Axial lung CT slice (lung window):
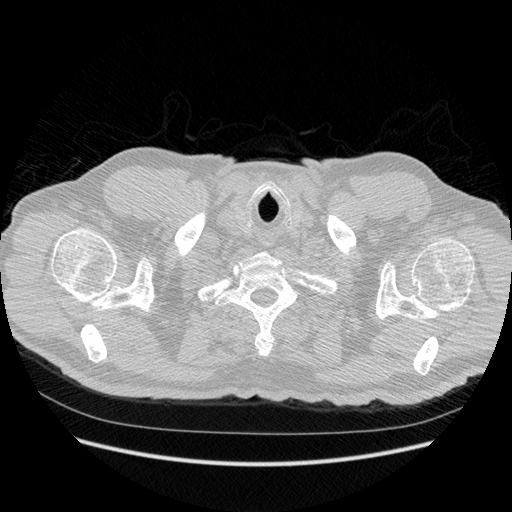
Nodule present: no